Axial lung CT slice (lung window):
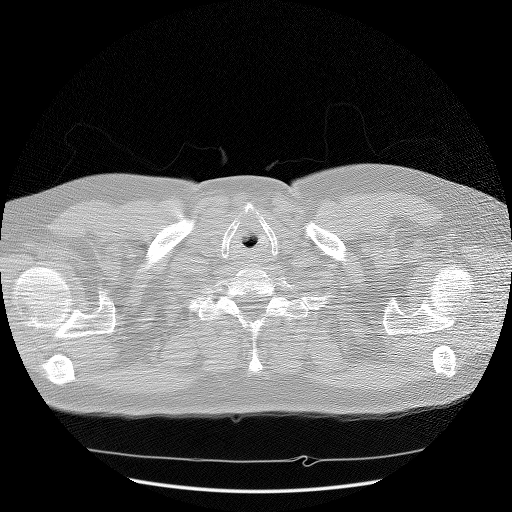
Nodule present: no